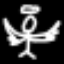
Label: angel